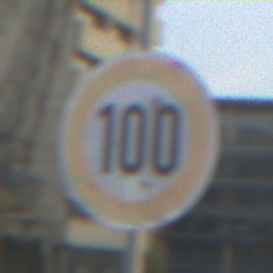
Verkehrszeichen: Geschwindigkeit100
Umgebung: Outdoor, Urban
Tageszeit: SunriseSunset
Wetter: PartlyCloudy
Licht: Natural
Jahreszeit: NotSpecified
Kontrast: LowContrast